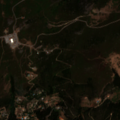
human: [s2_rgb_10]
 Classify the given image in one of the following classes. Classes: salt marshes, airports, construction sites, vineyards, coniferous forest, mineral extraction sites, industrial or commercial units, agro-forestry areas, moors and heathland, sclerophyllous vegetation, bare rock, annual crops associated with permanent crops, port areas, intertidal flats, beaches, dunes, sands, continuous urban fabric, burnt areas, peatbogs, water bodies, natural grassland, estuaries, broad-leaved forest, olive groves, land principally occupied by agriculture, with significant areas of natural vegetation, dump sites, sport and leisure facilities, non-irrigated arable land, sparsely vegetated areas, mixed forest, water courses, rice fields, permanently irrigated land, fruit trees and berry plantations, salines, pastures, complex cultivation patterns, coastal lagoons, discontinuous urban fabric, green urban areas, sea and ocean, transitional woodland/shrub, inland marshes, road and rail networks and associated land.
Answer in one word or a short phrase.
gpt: land principally occupied by agriculture, with significant areas of natural vegetation, broad-leaved forest, sclerophyllous vegetation